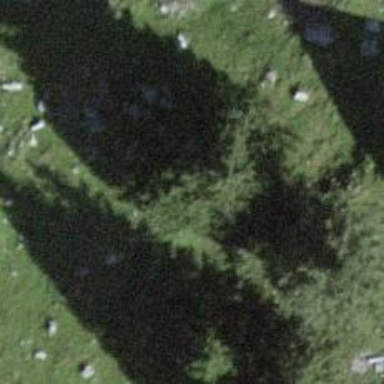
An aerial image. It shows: Evergreen needle-leaved tree.